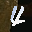
Label: 4